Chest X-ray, PA view. Patient: 47 years old, sex M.
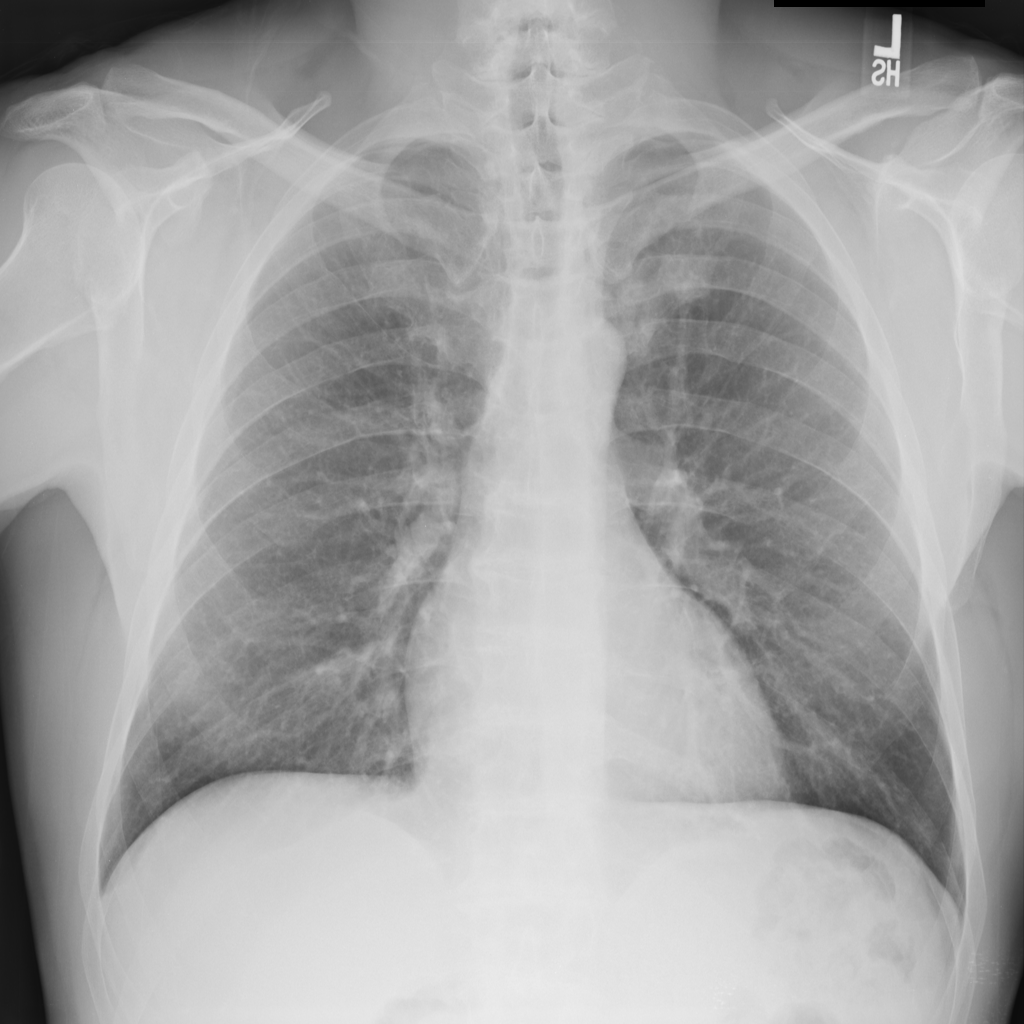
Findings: No Finding